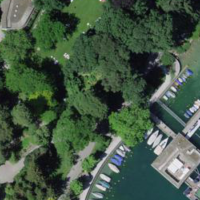
EUNIS habitat code: 53
Species observed at this site:
Chroicocephalus ridibundus
Omphalodes verna
Quercus cerris
Araneus diadematus
Corvus corone
Cygnus olor
Fulica atra
Fagus sylvatica
Hedera helix
Adoxa moschatellina
Sylvia atricapilla